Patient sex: M
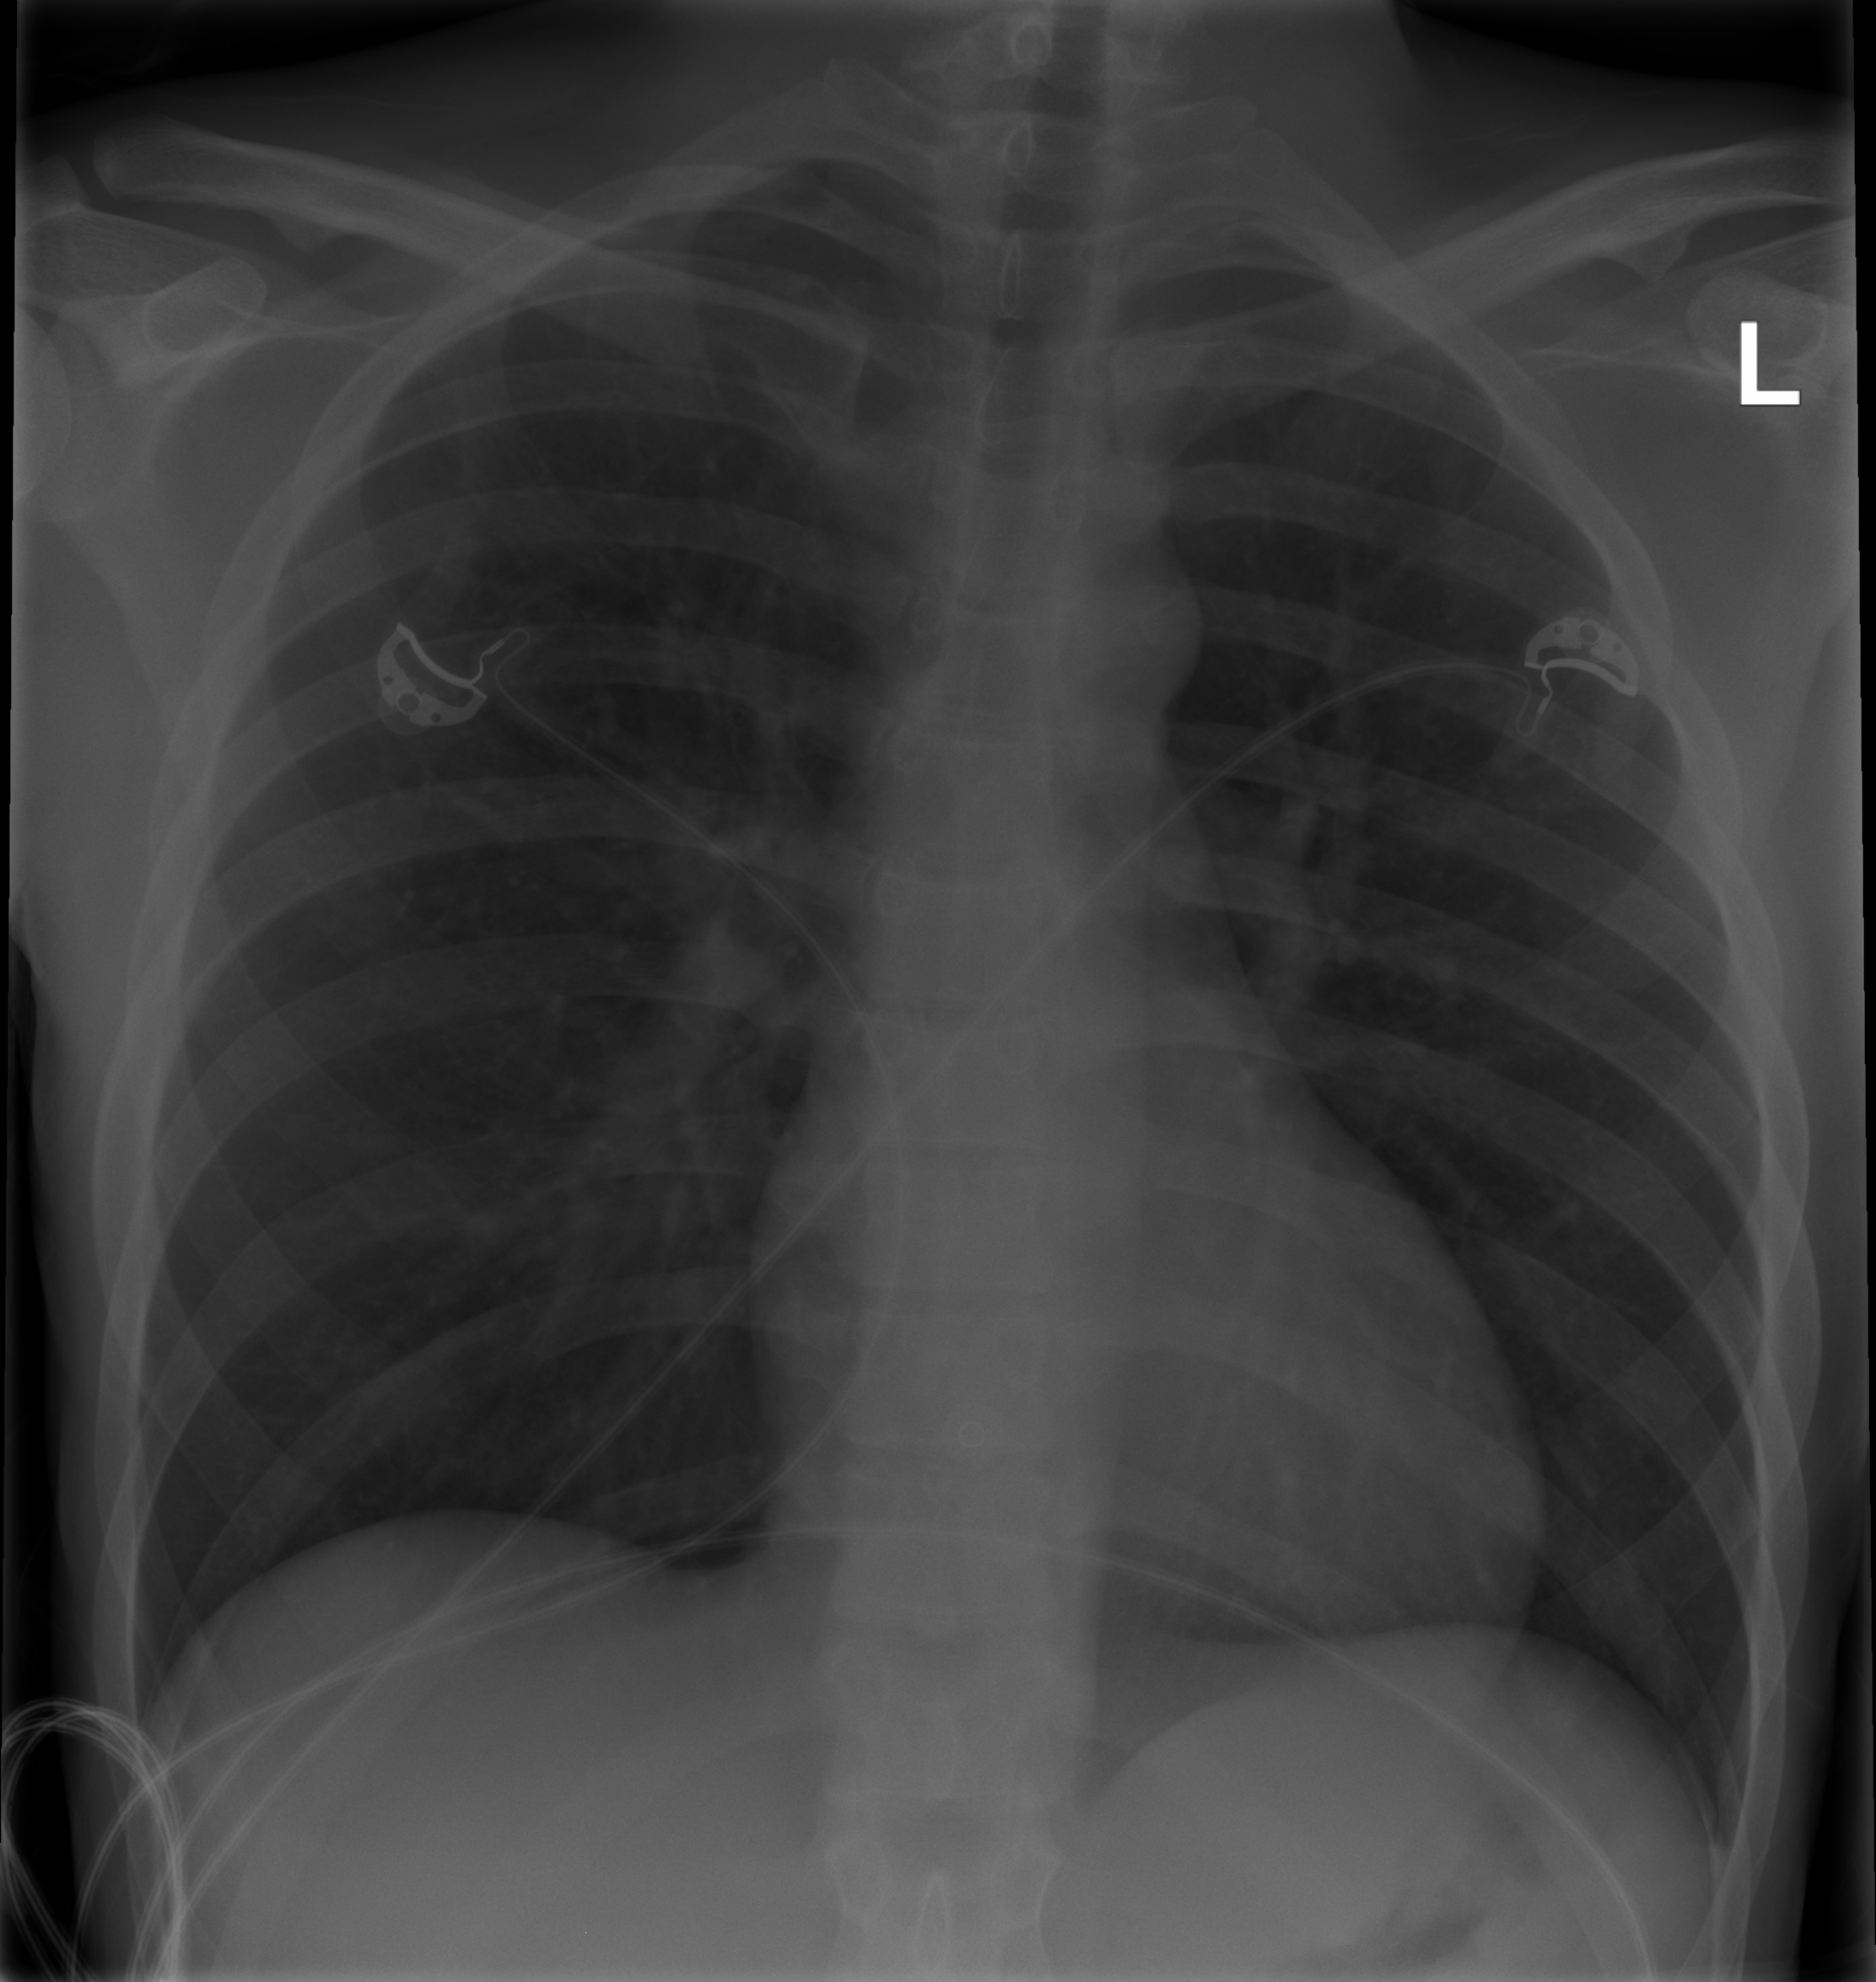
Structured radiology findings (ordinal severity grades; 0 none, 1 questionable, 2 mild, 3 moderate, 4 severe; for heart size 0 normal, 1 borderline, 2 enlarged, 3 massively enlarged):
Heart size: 0
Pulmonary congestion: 0
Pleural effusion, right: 0
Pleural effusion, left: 0
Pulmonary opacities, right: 1
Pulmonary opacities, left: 0
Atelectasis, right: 0
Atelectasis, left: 0